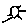
Label: sun